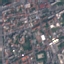
Land use / land cover class: Residential